Interaction volume radius: 10 \u00c5
Interaction volume height: 10 \u00c5
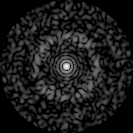
Disorder parameter: 0.8334